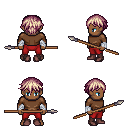
a pixel art fantasy rpg character, male body template, human, dark skin, brown long-sleeve shirt, red pants, white blonde short bangs hairstyle, white cloth bandages, maroon shoes, spear, four views (front, back, left, right), 2x2 character sprite sheet, small pixel art, hard edges, no anti-aliasing